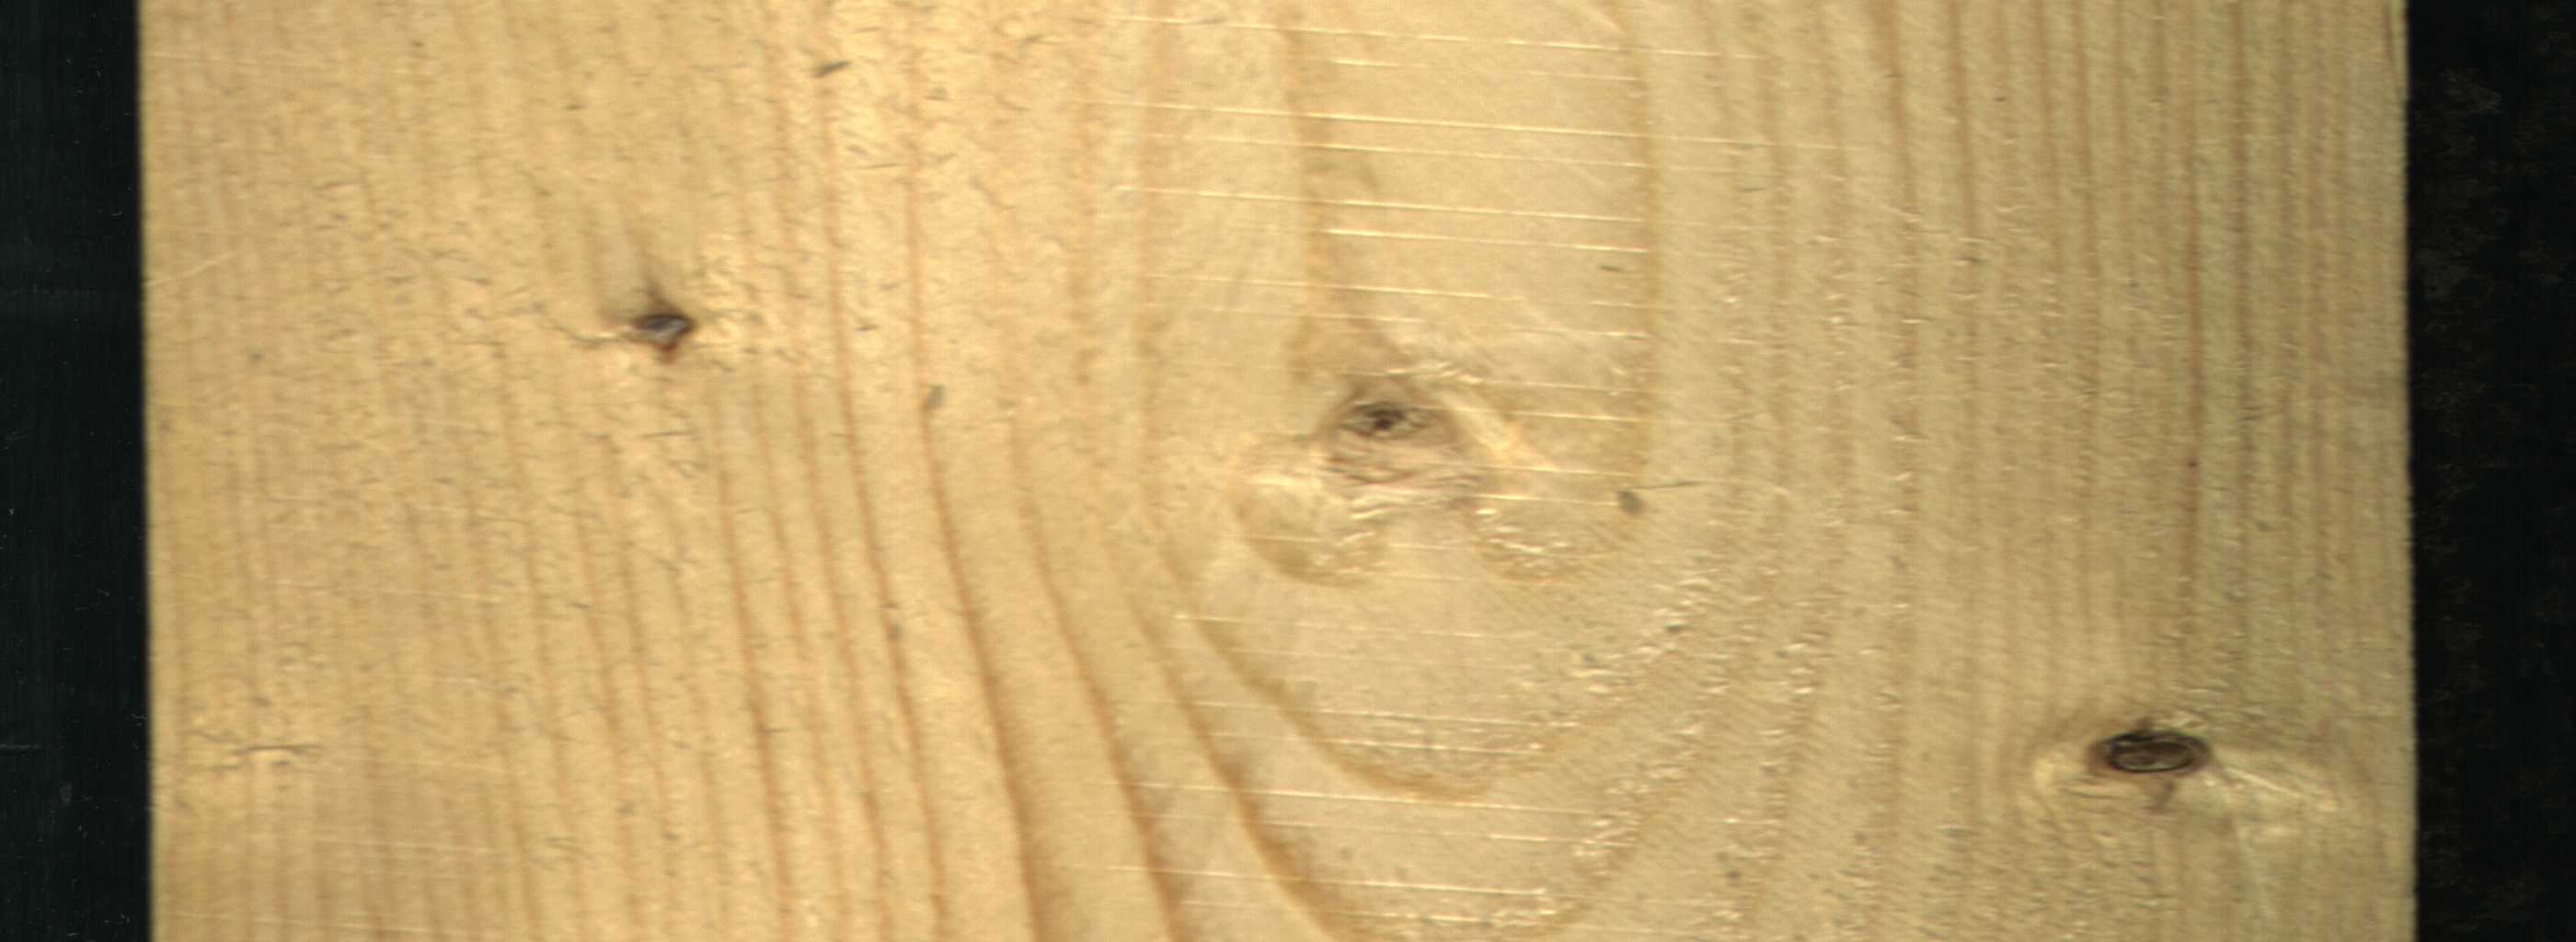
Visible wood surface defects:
Dead_Knot
Live_Knot
Live_Knot